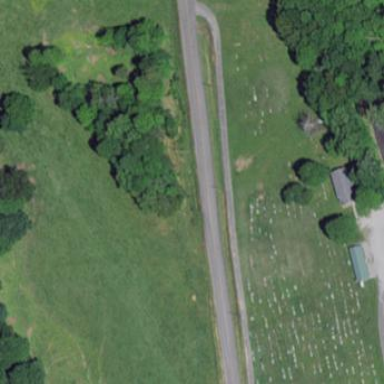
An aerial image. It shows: Cemetery.